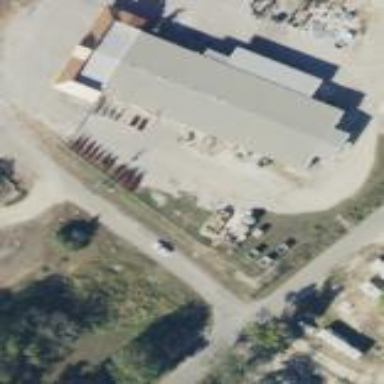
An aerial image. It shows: Country store building.